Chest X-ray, PA view. Patient: 59 years old, sex M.
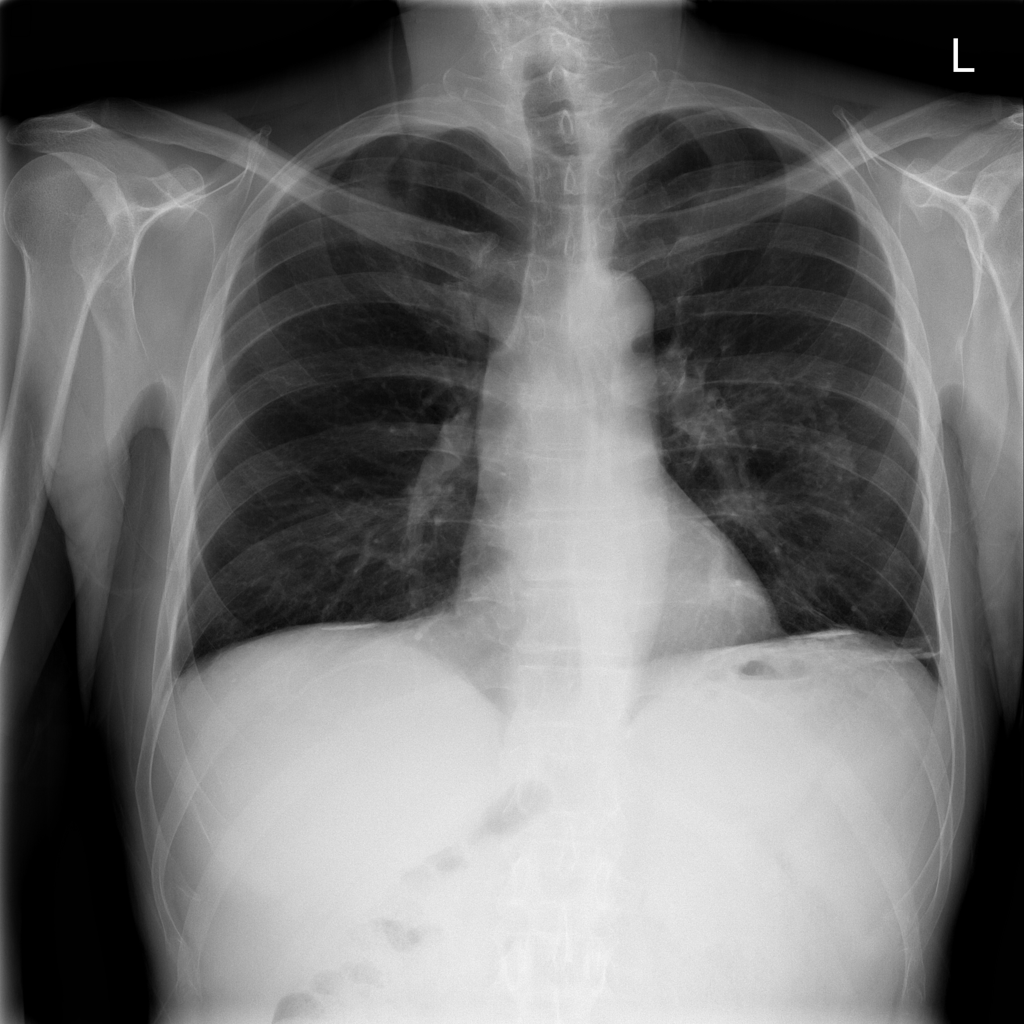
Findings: No Finding